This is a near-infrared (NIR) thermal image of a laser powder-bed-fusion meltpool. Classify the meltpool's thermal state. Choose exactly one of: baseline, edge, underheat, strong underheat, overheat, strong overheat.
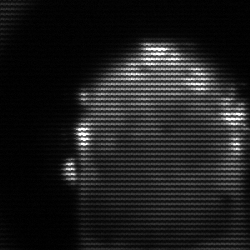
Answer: baseline